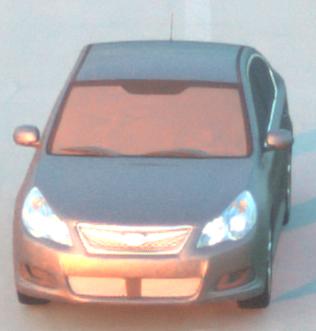
Make: Subaru
Model: Legacy 2.0R
Detailed model: Legacy (IV) Limousine
Model produced from: 2007/09
Model produced until: 2008/10
Doors: 4
Color: gray
Road condition: dry road
Daytime: sunrise or sunset
Contrast: medium contrast